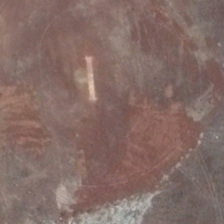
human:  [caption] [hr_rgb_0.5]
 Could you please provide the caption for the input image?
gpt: there is a light colored narrow long shape in the brown bareland .

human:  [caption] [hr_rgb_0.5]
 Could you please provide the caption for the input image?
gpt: there is a stripe on the middle of the reddish brown bareland with a white area at its coner .

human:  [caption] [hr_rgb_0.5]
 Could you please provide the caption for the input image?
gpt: there is a light colored narrow long shape in the brown bareland .

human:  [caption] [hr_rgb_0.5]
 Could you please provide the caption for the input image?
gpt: there is a light colored narrow long shape in the brown bareland .

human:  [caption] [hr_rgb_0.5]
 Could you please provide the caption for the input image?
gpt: it is a piece of khaki bareland .